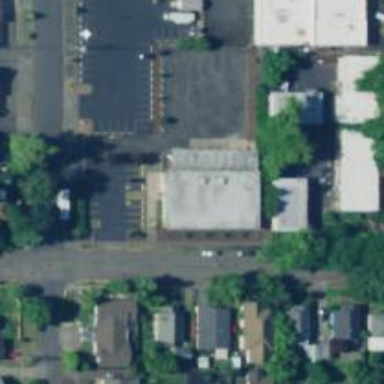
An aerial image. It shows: Parking space.